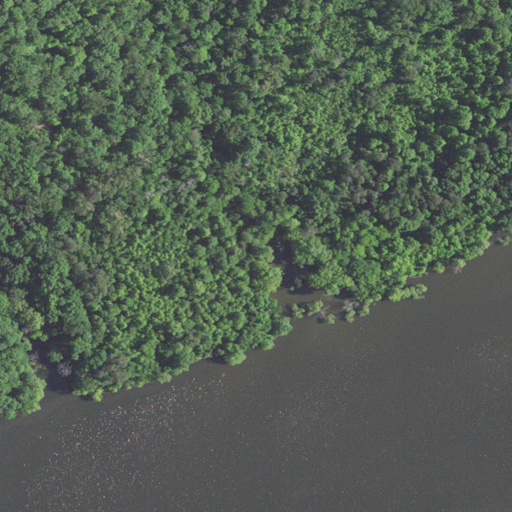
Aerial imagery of valley in Kentucky named Possum Hollow containing deciduous forest, mixed forest, pasture, open water, grassland, and shrub